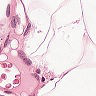
Metastatic tissue present: no